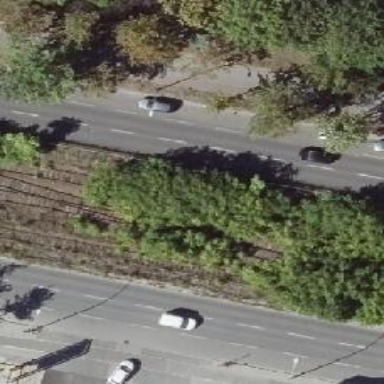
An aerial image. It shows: Disused railway spur line.